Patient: sex F, age 70
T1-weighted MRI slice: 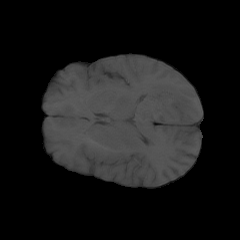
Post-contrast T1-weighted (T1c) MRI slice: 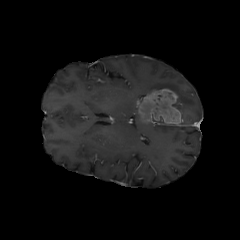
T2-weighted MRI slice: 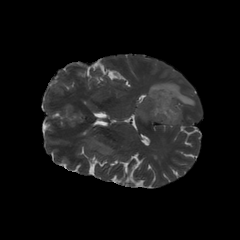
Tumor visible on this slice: yes
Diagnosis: Glioblastoma, IDH-wildtype
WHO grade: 4